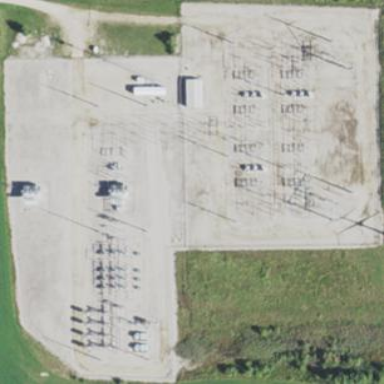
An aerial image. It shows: Power substation specializing in generation.